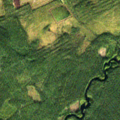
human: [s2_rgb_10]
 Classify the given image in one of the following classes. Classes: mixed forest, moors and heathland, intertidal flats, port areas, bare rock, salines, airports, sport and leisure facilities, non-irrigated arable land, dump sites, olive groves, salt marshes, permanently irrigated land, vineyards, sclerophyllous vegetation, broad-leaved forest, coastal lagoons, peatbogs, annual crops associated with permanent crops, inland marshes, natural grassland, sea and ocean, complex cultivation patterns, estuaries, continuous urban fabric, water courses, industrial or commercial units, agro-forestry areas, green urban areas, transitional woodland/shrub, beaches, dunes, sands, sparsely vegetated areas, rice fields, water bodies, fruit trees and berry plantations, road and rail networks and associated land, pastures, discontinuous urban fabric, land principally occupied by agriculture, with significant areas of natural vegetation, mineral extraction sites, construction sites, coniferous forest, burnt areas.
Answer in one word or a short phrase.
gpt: coniferous forest, transitional woodland/shrub